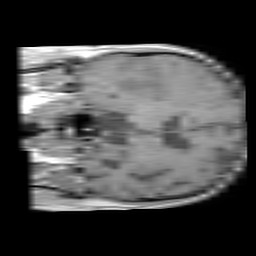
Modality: T1w
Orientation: coronal
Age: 81
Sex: male
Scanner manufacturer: philips
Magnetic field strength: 3 T
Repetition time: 0.2906 s
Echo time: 0.002302 s